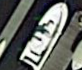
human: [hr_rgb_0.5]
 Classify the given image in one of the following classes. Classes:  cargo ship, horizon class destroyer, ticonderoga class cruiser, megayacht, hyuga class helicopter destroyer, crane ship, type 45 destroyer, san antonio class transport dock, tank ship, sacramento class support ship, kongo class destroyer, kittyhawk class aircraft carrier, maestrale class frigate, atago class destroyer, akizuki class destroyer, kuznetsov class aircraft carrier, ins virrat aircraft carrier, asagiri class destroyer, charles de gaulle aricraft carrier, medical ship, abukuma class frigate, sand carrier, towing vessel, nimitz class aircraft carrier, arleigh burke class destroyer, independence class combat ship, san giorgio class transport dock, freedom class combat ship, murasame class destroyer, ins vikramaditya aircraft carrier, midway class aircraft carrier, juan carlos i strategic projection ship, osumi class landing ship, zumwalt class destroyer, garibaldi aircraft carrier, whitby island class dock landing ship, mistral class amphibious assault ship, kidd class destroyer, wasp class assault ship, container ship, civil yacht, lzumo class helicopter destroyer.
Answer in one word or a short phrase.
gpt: Civil yacht